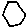
Label: hexagon